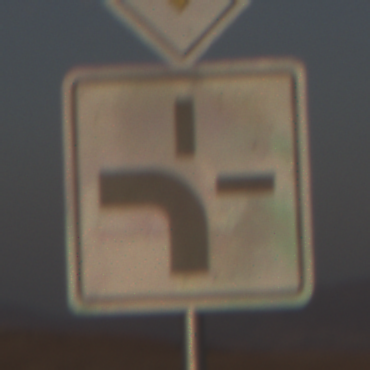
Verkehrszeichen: VerlaufVorfahrtsstrasse1
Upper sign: Vorfahrtsstrasse
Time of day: SunriseSunset
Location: Outdoor (Nature)
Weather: PartlyCloudy
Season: NotSpecified
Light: Natural